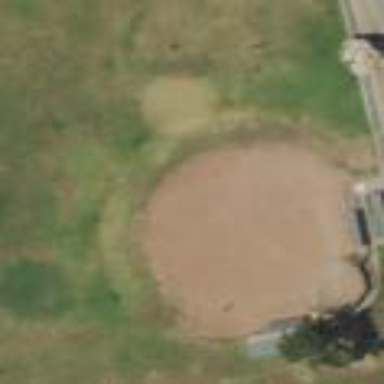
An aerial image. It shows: Grass pitch designated for baseball.